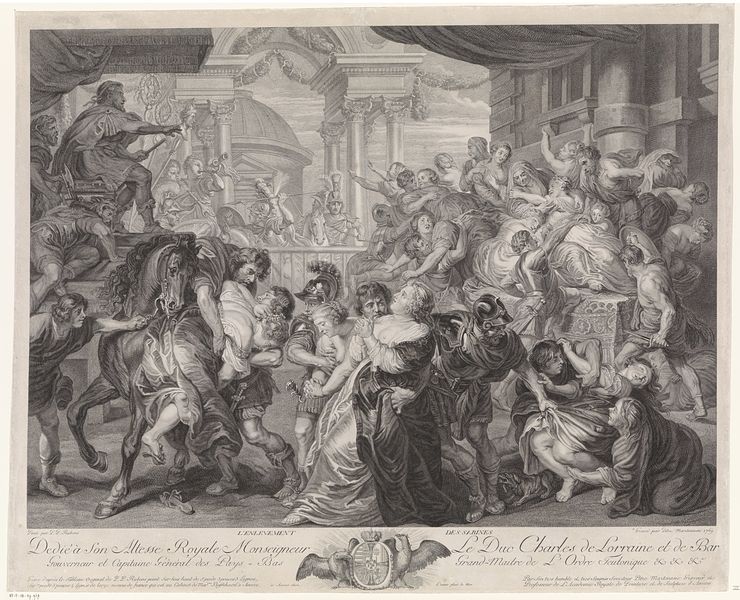
Titel: Sabijnse maagdenroof
Künstler: Pieter Franciscus Martenasie
Standort: Amsterdam
Institution: Rijksmuseum
Schlagwörter: kampf, mann, weiß, menschen, frau, grau, kleider, schwarz, säulen, zeichnung, falten, vögel, pferd, holzschnitt, graphik, französisch, kuppel, schlacht, sturm, arch, argue, chair, commotion, fight, men, people, pope, soldaten, soldier, thron, white, women, dresses, grey, old, robe, seated, woman, print, sheet, palast, stich, raub, schwert, helm, herrscher, wappen, horses, roman, baroque, macht, paper, black and white, etching, battle, french, sculpture, drapery, cloak, dome, pantheon, rome, temple, engraving, coat of arms, crest, streets, horse, carrying, redierung, text, greece, chaos, grapgik, k, gay, f, reaching, j, ja, brawl, abduction, jkdajf, jd, kflsjf, adj, asj, asdjkjlaskjk, ajdkfj, ajla, jdsaljf, aljf, kdsfj, aj, kdjf, ajdf, ajkasdjf, jlakfj, kdjfa, akjdflajf, jdf, epantheon